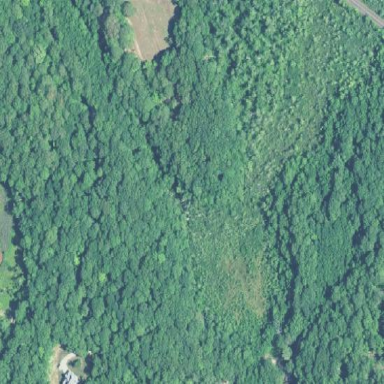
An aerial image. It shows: Existing Preserved Open Space in woodland area.